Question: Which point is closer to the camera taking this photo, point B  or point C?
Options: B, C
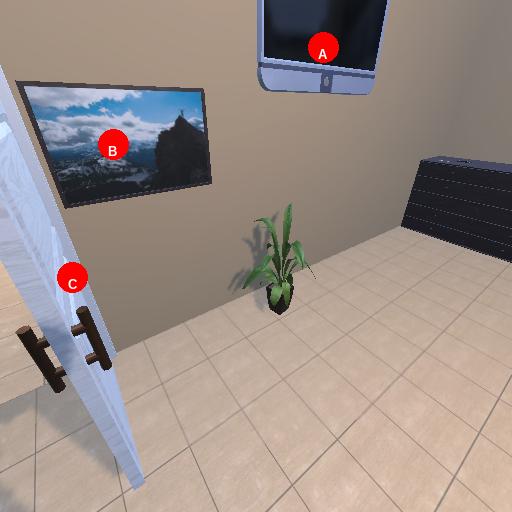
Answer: B